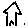
Label: house